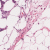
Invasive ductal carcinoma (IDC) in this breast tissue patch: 1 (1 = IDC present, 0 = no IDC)